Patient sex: M
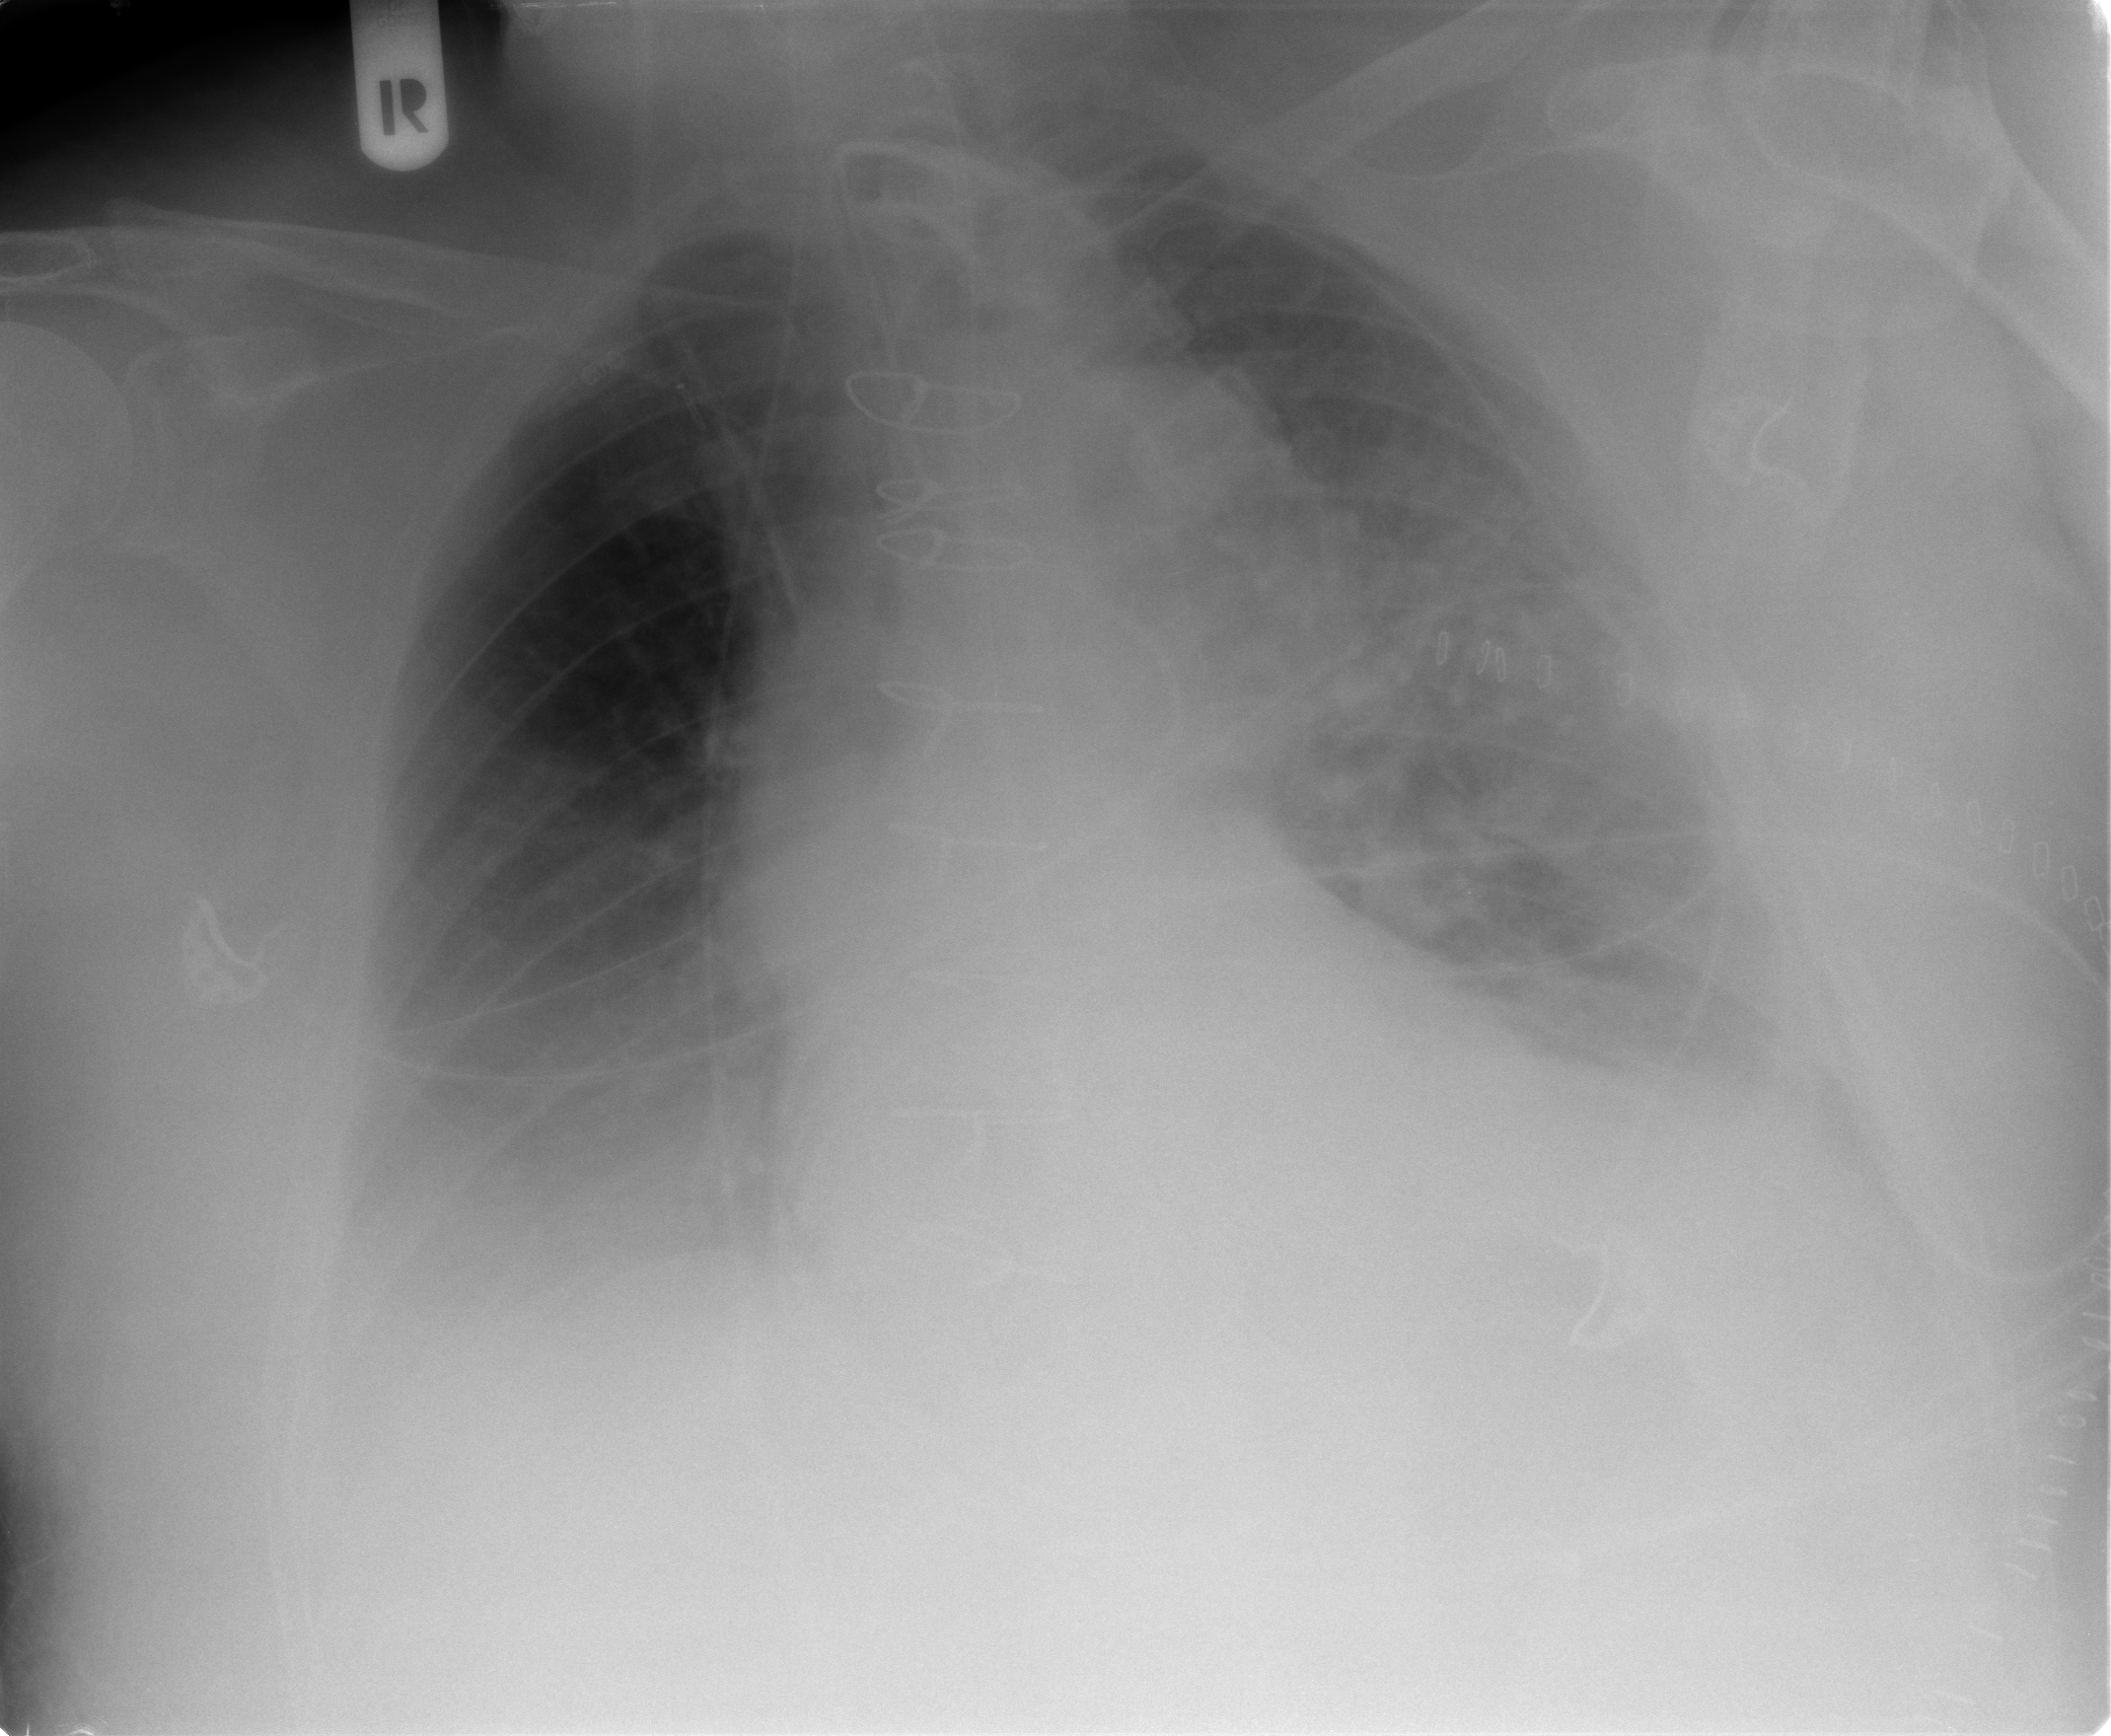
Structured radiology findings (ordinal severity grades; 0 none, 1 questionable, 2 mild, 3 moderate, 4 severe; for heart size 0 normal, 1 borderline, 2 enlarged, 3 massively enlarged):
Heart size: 0
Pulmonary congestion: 2
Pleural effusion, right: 2
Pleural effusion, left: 2
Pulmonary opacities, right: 1
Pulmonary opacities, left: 2
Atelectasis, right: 2
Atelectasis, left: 2